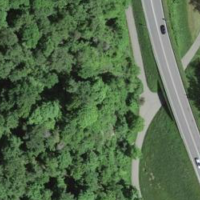
EUNIS habitat code: 41
Species observed at this site:
Milvus milvus
Corvus corax